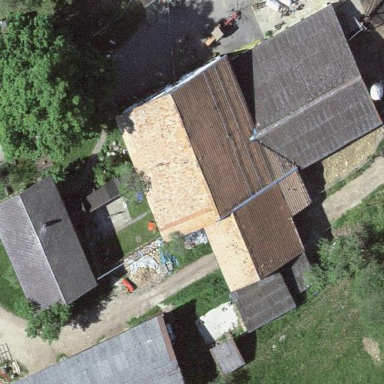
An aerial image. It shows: Farmyard area.